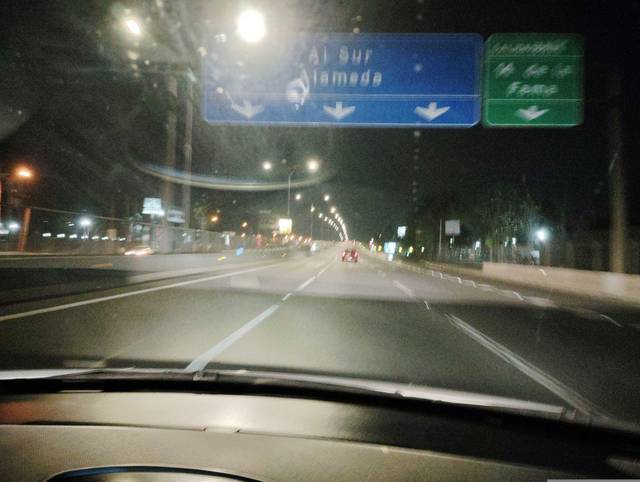
Region: Chile
Coordinates: -33.399, -70.684